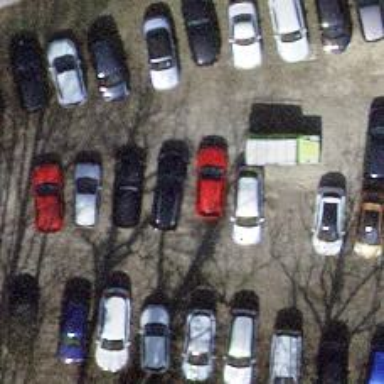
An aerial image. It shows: Unpaved parking aisle road for service vehicles.